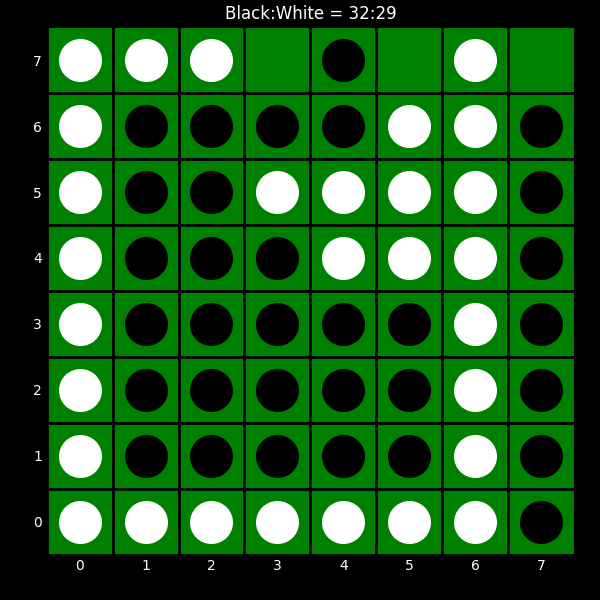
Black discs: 32
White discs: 29